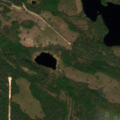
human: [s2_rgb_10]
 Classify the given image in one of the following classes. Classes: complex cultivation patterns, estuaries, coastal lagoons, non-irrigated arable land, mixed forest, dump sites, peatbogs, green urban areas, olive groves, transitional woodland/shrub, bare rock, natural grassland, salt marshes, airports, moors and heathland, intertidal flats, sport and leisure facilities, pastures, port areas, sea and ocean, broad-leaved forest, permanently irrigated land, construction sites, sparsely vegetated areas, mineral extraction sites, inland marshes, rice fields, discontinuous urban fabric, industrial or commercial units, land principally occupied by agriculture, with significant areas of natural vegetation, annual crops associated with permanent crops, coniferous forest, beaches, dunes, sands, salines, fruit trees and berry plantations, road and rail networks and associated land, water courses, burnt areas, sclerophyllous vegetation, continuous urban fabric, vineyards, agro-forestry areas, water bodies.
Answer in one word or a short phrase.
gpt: coniferous forest, transitional woodland/shrub, water bodies